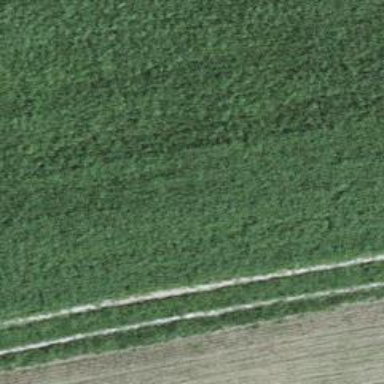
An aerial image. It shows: Track with grass surface categorized as grade4 tracktype.